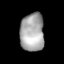
Tissue: lung
Cell type: Epithelial cells
Senescence score: 0.1873
Nuclear area (px): 897
Mean DAPI intensity: 168.362